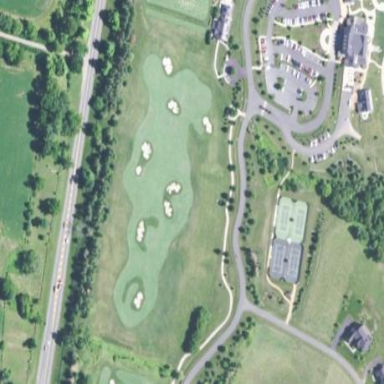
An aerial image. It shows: Driving range for golf on grass.